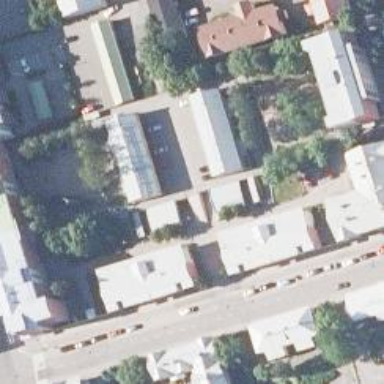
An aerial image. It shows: Alleyway designated as service road.